Brain MRI, t2w sequence, axial 2D slice.
Patient: age 30, sex M, weight 95 kg, height 1.95 m
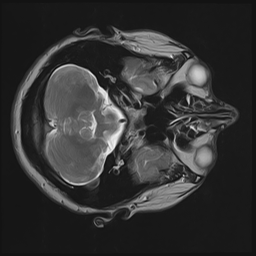